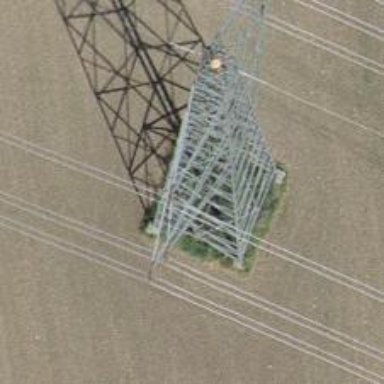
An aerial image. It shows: Power tower.